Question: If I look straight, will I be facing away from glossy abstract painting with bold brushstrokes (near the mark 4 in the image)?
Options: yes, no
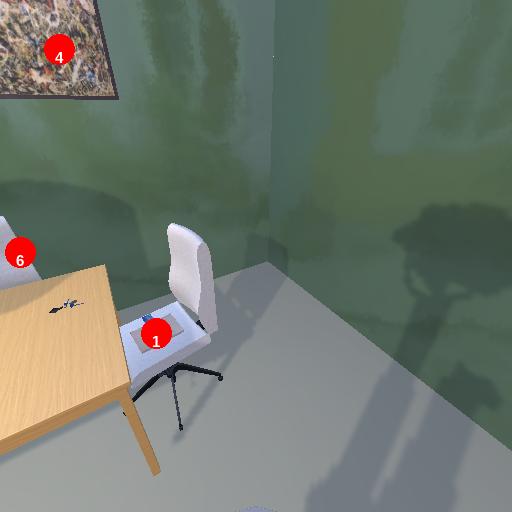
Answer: yes